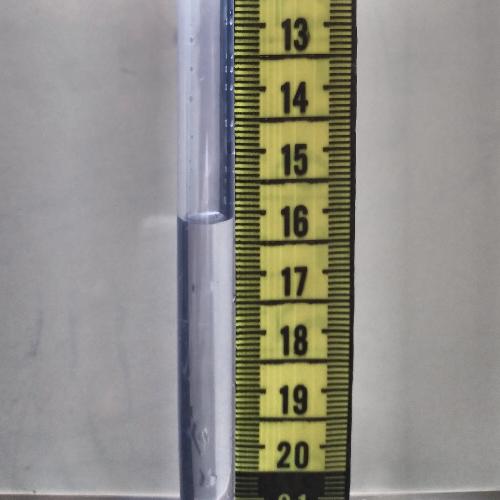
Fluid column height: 16.1 cm